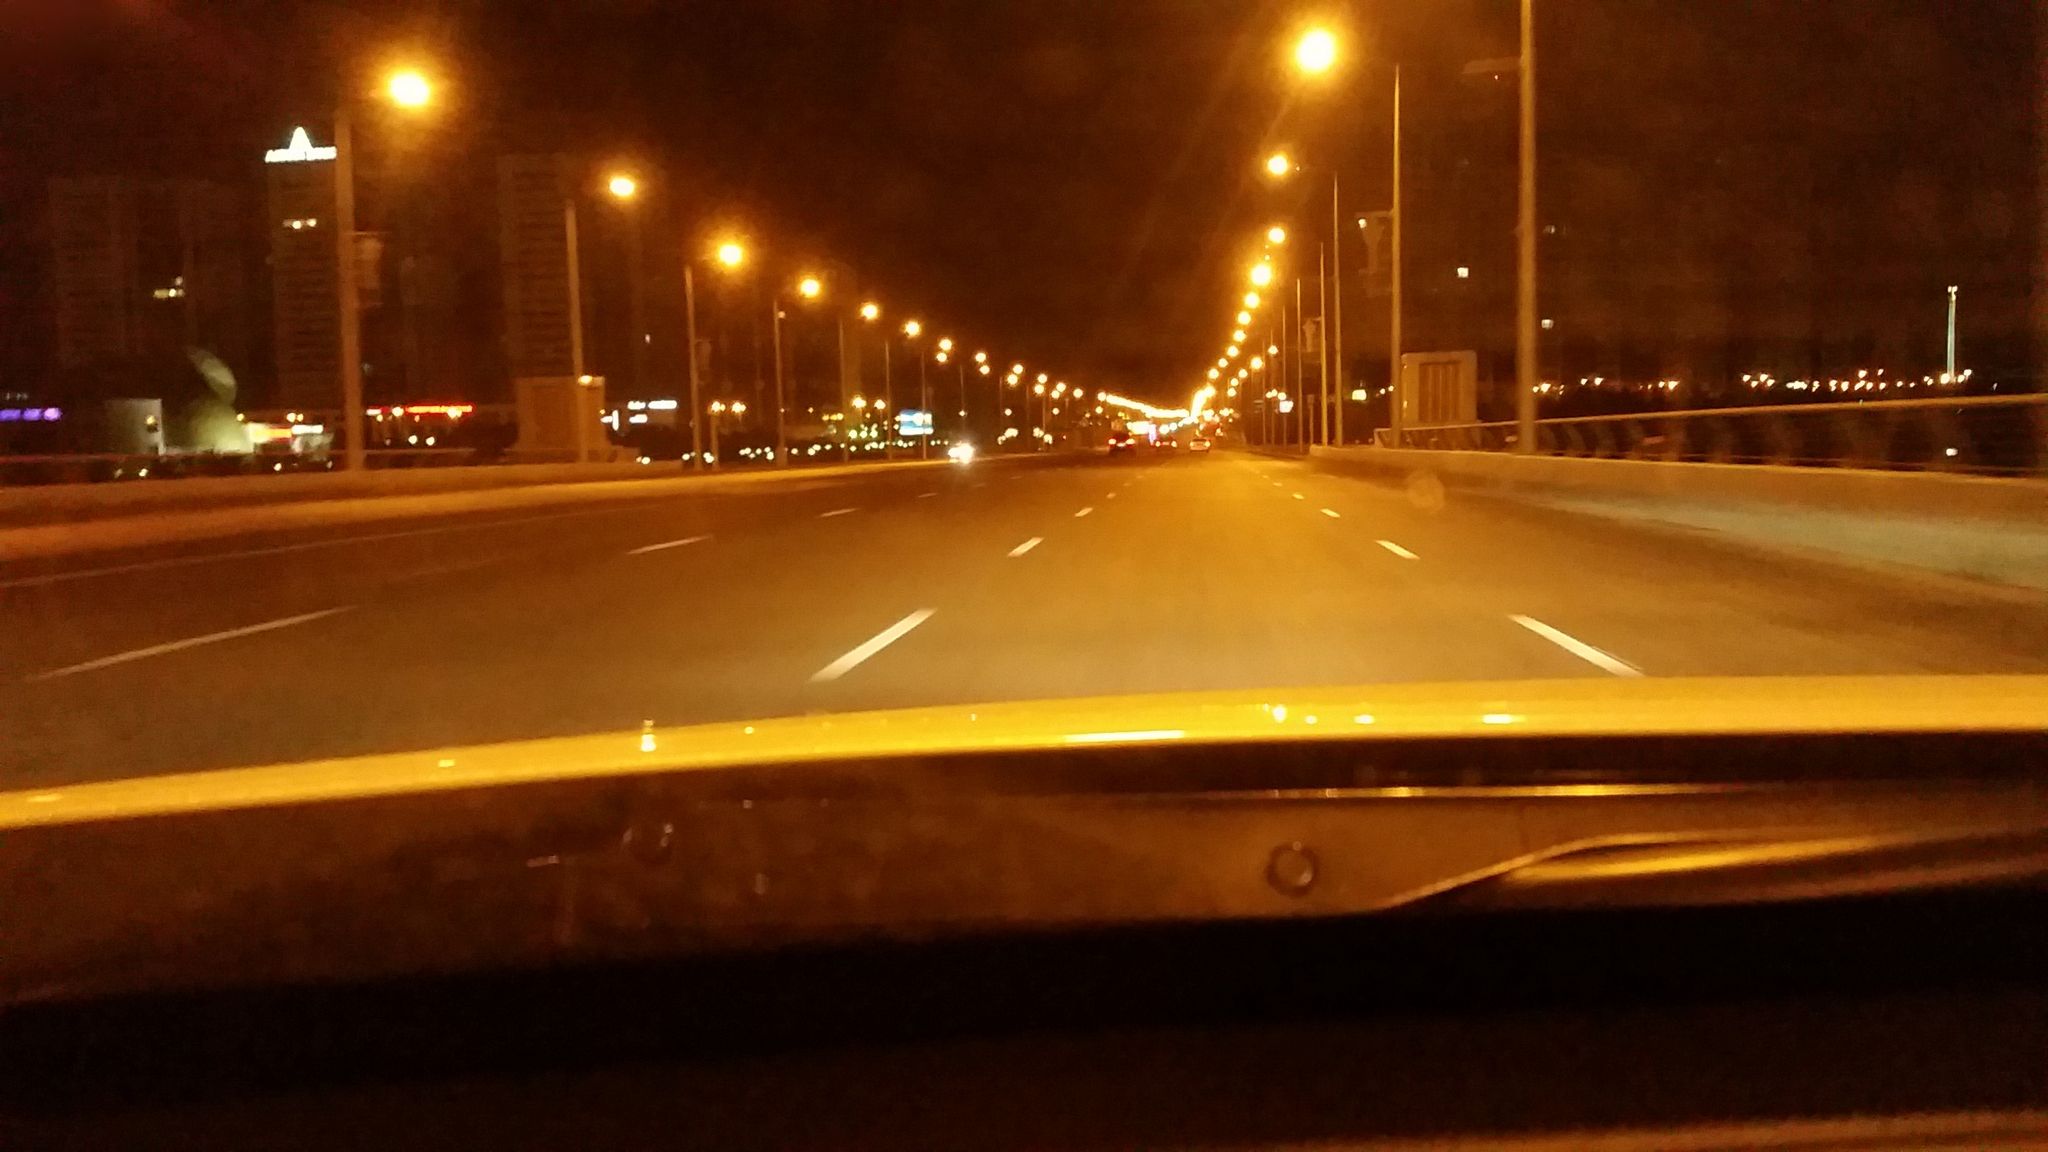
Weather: clear
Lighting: night
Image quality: slightly poor
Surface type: driving surface
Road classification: secondary
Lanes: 4, 3
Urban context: urban centre
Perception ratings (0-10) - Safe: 1.27, Lively: 2.03, Beautiful: 2.54, Boring: 1.78, Depressing: 2.6, Wealthy: 7.54